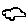
Label: cloud